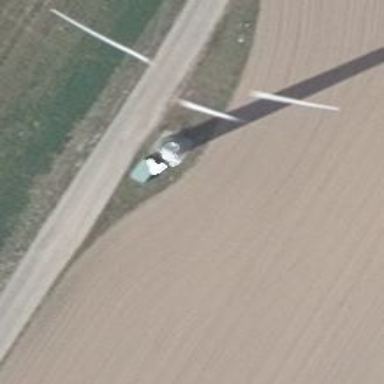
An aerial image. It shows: Wind turbine generating power.